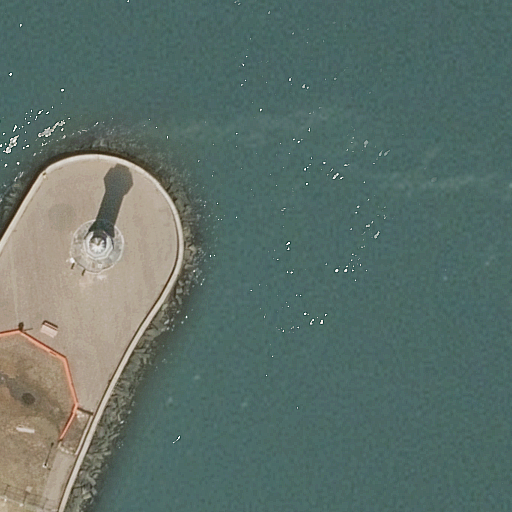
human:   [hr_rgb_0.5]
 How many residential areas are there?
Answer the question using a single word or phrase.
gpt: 1

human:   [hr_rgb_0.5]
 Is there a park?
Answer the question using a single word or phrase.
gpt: yes

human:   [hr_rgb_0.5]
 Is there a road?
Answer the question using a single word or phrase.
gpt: yes

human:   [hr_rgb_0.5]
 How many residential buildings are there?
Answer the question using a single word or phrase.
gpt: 0

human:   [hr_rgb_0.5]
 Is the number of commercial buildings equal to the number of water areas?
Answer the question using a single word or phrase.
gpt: no

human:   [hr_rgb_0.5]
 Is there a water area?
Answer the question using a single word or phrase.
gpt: yes

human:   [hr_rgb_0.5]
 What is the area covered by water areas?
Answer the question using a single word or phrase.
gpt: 8933m2

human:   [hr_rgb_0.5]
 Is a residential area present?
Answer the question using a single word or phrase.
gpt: yes

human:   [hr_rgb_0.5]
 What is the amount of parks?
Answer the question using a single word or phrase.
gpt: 1

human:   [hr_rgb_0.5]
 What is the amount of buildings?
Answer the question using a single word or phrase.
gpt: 0

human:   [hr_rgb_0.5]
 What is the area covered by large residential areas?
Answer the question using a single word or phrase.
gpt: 1693m2

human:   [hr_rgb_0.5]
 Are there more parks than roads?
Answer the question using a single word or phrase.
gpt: no

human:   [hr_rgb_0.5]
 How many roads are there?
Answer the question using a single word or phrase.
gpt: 1

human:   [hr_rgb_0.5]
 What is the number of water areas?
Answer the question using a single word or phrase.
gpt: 3

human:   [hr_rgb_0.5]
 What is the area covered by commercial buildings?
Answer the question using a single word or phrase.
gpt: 0m2

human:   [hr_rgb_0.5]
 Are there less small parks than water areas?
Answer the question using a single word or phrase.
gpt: yes

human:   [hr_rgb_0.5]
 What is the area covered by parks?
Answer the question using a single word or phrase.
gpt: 1268m2

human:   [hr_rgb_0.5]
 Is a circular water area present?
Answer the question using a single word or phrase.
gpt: no

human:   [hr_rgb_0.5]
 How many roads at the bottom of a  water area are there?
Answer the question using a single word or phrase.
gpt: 1

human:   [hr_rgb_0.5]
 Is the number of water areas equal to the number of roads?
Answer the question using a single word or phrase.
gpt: no

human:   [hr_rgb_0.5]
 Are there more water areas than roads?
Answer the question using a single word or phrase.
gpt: yes

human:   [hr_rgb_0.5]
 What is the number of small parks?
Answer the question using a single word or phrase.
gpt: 0

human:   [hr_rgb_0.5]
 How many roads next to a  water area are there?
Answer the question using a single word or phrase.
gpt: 1

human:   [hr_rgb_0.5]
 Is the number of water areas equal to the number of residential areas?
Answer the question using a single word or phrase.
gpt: no

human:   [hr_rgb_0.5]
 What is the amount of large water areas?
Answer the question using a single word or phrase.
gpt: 2

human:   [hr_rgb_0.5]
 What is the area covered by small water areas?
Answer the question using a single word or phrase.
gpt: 0m2

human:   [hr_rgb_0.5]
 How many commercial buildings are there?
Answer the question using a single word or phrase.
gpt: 0

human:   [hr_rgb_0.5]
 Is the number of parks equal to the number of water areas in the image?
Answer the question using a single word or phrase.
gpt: no

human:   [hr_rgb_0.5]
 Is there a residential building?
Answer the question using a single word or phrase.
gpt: no

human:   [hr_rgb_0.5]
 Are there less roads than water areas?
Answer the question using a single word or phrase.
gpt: yes

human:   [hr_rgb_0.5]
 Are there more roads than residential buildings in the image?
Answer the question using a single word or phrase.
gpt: yes

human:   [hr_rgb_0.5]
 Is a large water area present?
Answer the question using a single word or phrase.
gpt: yes

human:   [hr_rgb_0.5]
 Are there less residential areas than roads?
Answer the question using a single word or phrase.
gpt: no

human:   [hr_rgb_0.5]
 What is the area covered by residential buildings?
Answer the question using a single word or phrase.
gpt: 0m2

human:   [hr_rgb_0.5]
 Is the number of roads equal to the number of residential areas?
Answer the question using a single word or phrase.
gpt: yes

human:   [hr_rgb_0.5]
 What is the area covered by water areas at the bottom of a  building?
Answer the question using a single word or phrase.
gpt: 0m2

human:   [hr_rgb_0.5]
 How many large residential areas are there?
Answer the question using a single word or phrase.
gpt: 1

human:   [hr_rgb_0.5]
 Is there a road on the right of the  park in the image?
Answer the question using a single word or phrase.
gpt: no

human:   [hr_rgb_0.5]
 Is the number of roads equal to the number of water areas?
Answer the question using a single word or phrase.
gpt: no

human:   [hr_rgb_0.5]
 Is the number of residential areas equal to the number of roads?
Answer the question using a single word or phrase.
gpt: yes

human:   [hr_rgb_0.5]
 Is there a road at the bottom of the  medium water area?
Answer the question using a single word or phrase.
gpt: no

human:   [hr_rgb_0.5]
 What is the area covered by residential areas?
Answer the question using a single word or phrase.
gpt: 1693m2

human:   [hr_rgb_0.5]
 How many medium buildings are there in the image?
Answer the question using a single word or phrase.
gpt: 0

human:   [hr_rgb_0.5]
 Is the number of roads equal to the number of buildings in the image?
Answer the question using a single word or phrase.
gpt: no

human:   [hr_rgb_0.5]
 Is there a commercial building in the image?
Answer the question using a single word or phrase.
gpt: no

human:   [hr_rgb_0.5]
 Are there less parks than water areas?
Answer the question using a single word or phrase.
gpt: yes

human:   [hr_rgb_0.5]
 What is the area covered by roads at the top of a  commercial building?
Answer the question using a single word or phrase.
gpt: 0m2

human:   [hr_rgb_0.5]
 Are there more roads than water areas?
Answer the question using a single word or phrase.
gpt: no

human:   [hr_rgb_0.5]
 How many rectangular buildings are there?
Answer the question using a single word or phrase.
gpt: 0

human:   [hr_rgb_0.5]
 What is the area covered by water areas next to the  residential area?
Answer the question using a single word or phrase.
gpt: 8933m2

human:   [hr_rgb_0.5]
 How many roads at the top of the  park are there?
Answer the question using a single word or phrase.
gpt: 0

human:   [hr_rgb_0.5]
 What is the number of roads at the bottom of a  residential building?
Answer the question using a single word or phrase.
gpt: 0

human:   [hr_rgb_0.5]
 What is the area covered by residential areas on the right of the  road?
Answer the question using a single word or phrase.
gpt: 0m2

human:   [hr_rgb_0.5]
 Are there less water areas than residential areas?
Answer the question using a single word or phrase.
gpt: no

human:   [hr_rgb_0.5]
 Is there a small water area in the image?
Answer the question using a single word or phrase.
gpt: no

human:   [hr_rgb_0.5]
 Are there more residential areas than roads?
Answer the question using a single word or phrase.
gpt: no

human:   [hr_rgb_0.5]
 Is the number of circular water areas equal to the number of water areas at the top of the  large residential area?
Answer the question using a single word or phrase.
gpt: no

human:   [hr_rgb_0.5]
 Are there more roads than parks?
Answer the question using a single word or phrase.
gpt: no

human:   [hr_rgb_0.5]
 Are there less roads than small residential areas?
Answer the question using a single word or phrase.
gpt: no

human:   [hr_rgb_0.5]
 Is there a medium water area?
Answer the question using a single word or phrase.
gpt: yes

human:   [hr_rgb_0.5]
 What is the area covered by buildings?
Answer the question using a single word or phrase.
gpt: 0m2

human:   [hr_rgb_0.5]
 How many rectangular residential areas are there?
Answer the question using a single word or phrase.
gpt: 0

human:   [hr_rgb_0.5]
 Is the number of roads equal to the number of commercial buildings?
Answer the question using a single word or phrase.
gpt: no

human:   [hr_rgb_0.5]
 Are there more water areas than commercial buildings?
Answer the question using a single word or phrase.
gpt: yes